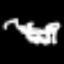
Label: squiggle